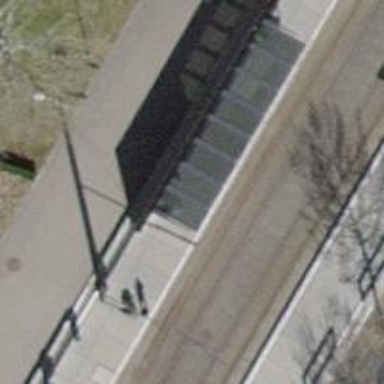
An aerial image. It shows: Public transport shelter.